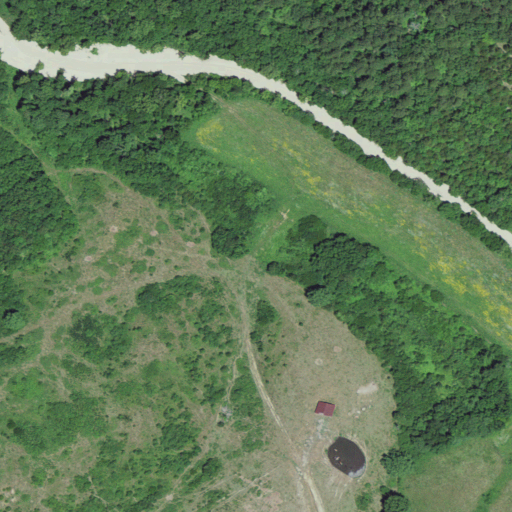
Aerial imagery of valley in Missouri named Rail Hollow containing pasture, deciduous forest, mixed forest, open development, and evergreen forest